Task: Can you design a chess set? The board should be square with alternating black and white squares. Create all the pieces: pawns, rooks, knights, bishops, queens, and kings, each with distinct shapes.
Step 4645:
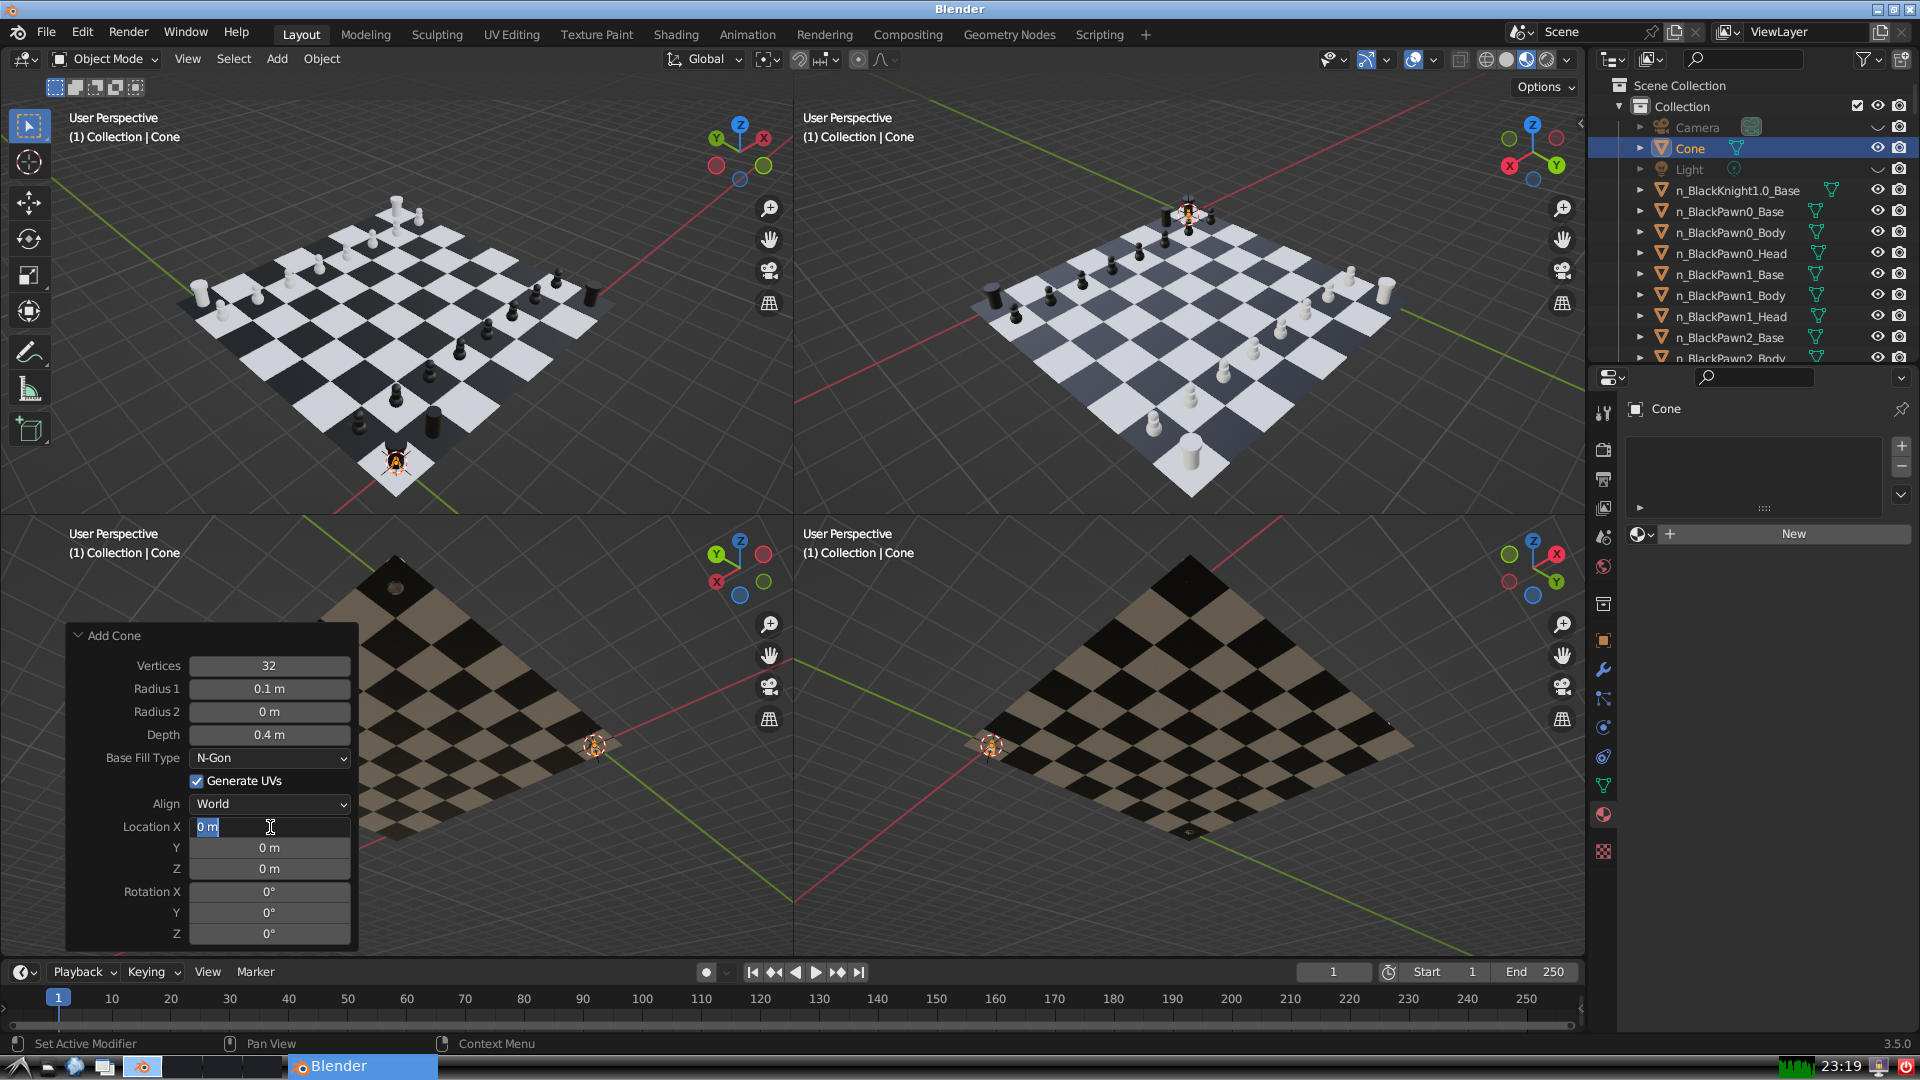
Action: input_text: 1.0